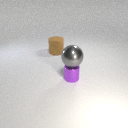
large brown rubber cylinder to the left of small purple metal cylinder